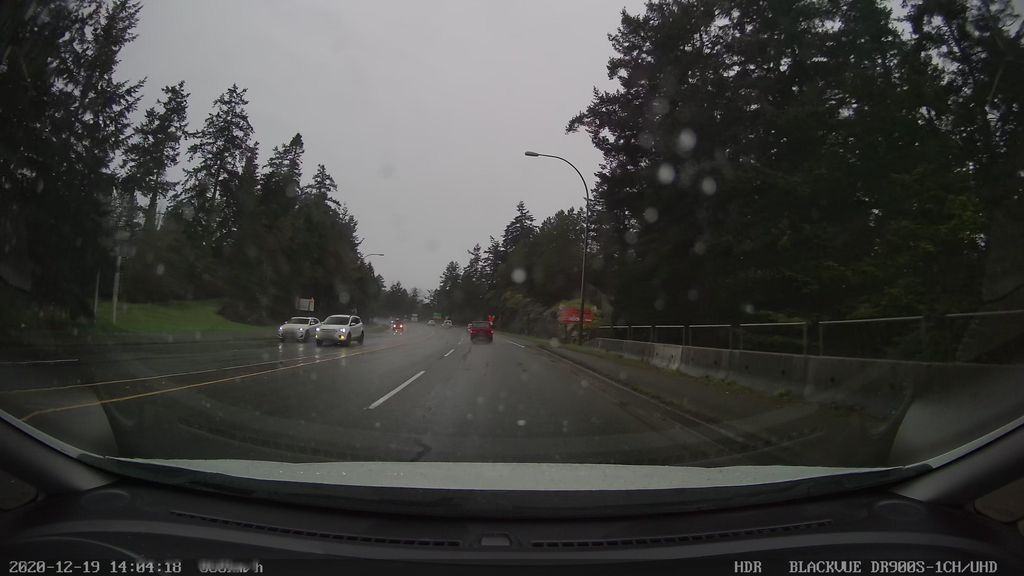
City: victoria